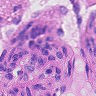
Metastatic tissue present: yes